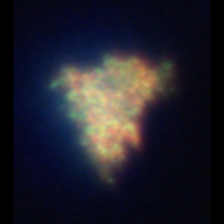
Taxon: Unknown_detritus
Group: Unknown